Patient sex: M
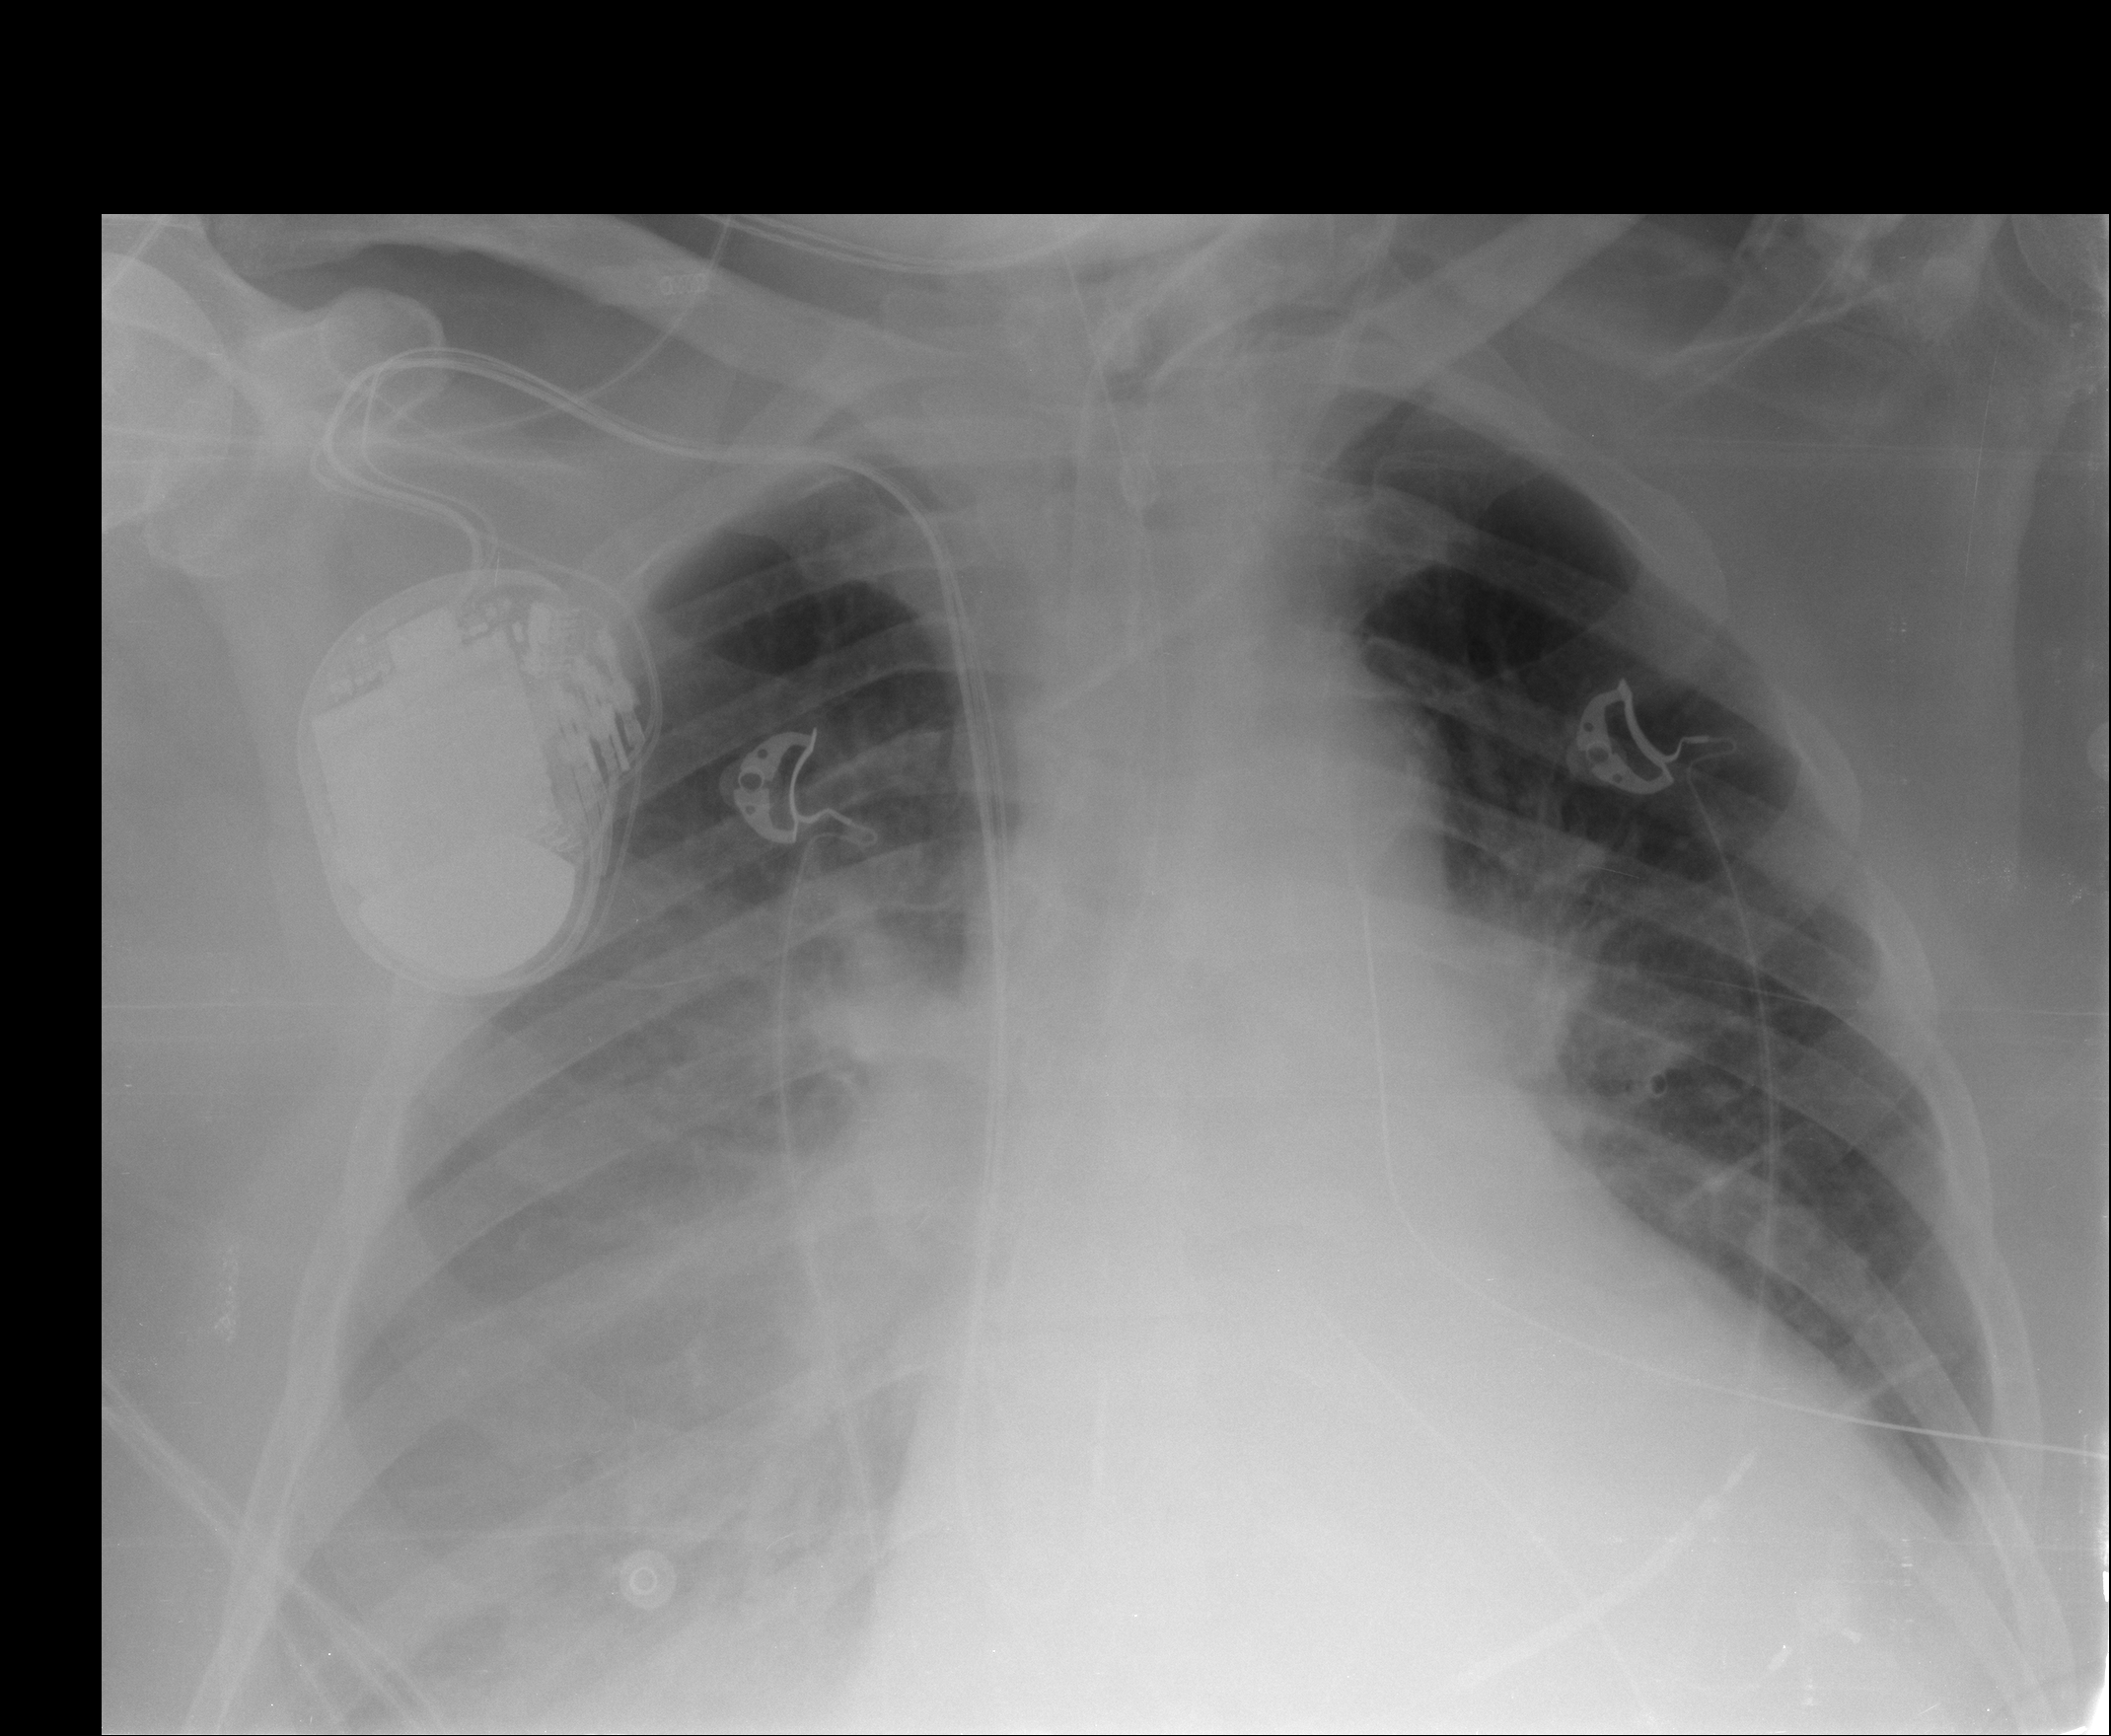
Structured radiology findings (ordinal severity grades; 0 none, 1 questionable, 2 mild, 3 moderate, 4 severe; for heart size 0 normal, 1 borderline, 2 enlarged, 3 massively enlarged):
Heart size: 2
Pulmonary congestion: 0
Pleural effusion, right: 3
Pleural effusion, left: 0
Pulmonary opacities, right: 0
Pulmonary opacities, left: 0
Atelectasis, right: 3
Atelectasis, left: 1